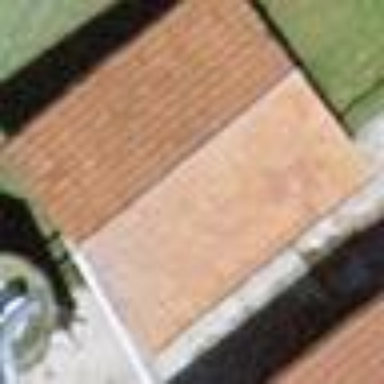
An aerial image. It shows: Farm building.